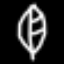
Label: leaf